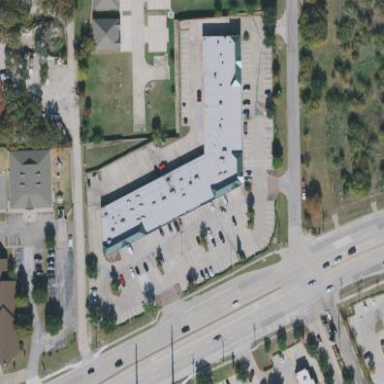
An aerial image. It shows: Flat roof retail building.